Question: I have an 'UIScrollView' with drawing on it's content view. I also have zoom functionality. I am adding 'UIView' with 'UITextViews' as its subview on zoom and removing 'UIView' with 'UITextViews' when user pinch out zoom. Sometimes it works fine but sometimes its crashing.
Also console continuous shows different combinations of these and more :
'''
CALayerGetSuperlayer called on instance of UIScrollViewDelayedTouchesBeganGestureRecognizer
CALayerGetSuperlayer called on instance of __NSCFDictionary
CALayerGetSuperlayer called on instance of __NSArrayM
CALayerGetSuperlayer called on instance of __NSCFString
CALayerGetSuperlayer called on instance of __NSCFType
'''
I have attached a screenshot of the instrument with zombies template. Which shows the summary of message sent to deallocated object.

Some of my code which will useful for solving this problem.
I am returning CATiledLayer to ensure zoomed content is sharp.
'''
- (id)initWithCoder:(NSCoder *)aDecoder
{
self = [super initWithCoder:aDecoder];
if (self) {
CATiledLayer *tiledLayer = (CATiledLayer *)[self layer];
tiledLayer.levelsOfDetail = 4;
tiledLayer.levelsOfDetailBias = 4;
}
return self;
}
+ layerClass
{
return [CATiledLayer class];
}
- (void)dealloc
{
CATiledLayer *tiledLayer = (CATiledLayer *)self.layer;
tiledLayer.contents=nil;
tiledLayer.delegate=nil;
[tiledLayer removeFromSuperlayer];
}
'''
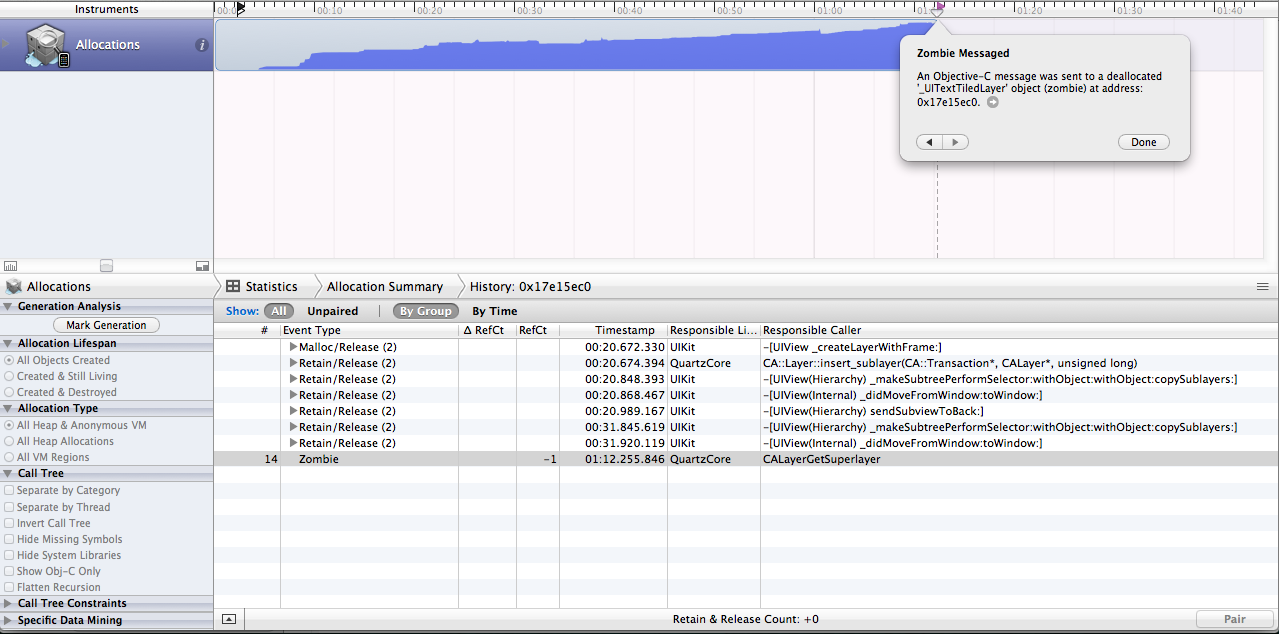
Answer: May be i'm wrong but, why do you instantiate a 'CATiledLayer'in the 'dealloc' method, this is physically wrong...
From what i know the reason of this error is either you are trying to dealloc an already deallocated object, or the object you are deallocating is empty